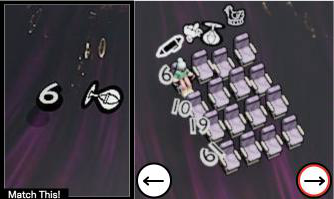
Task: seats
Answer: no